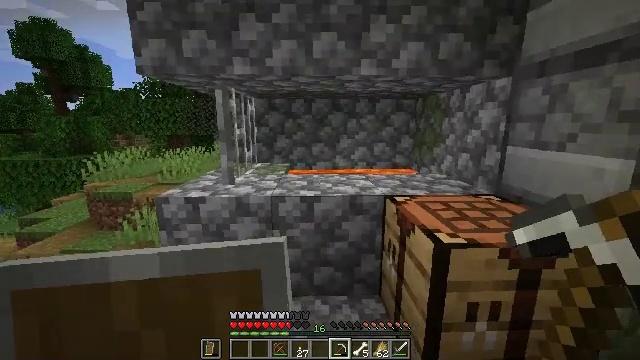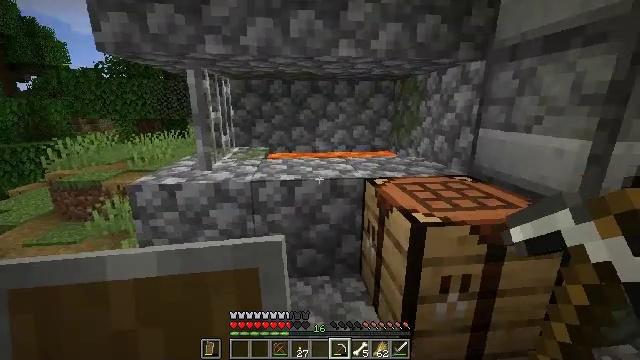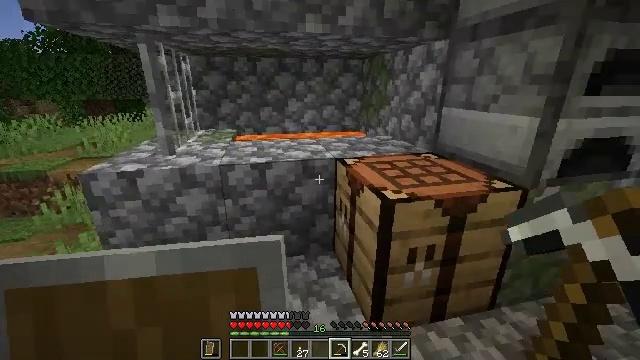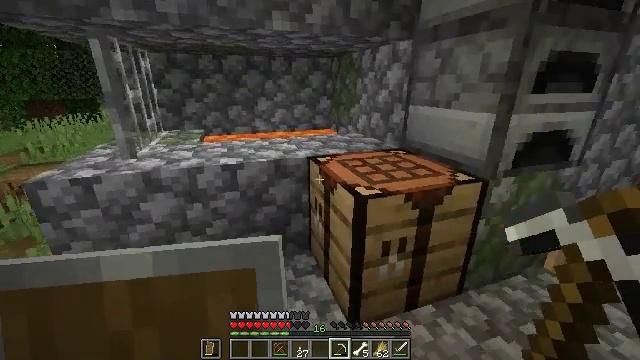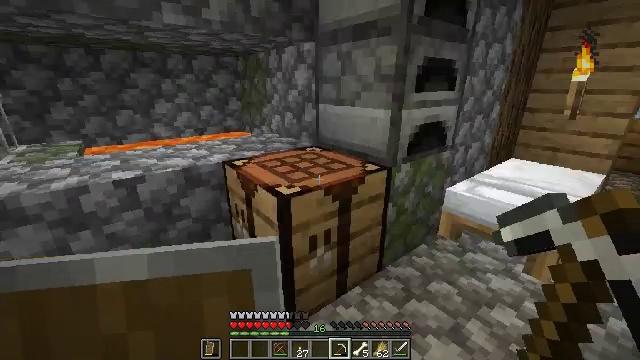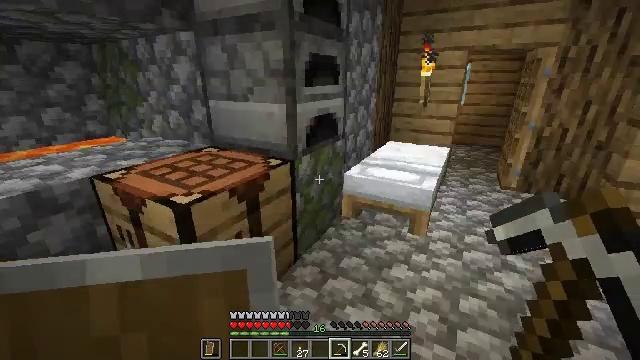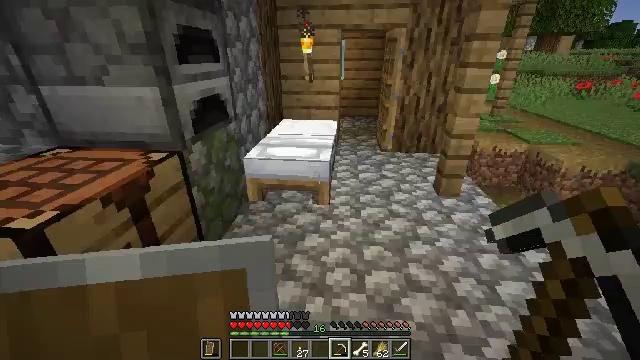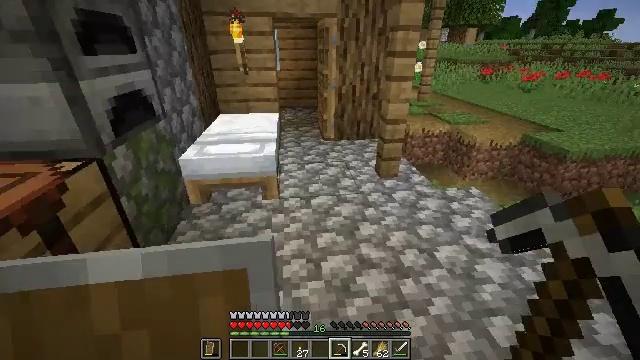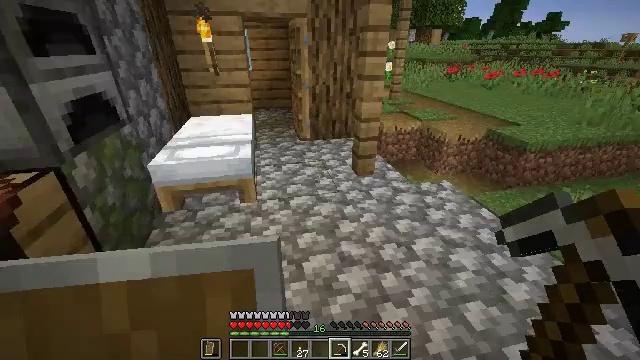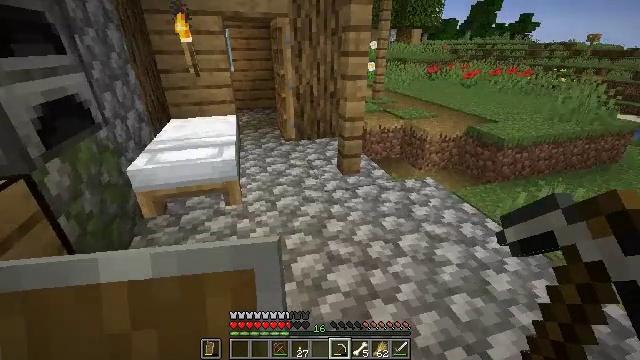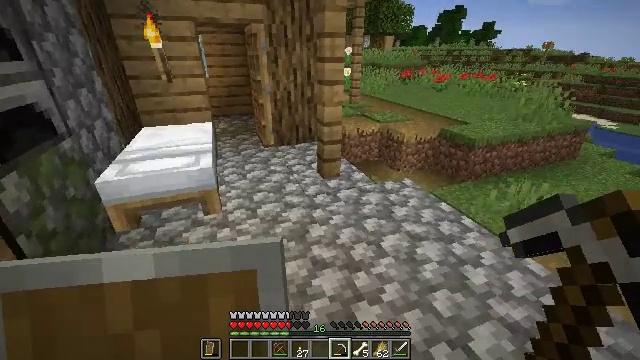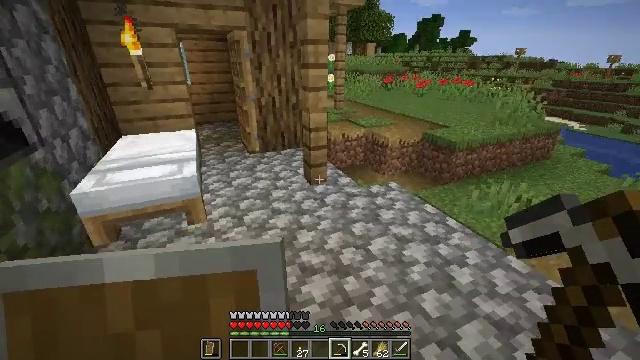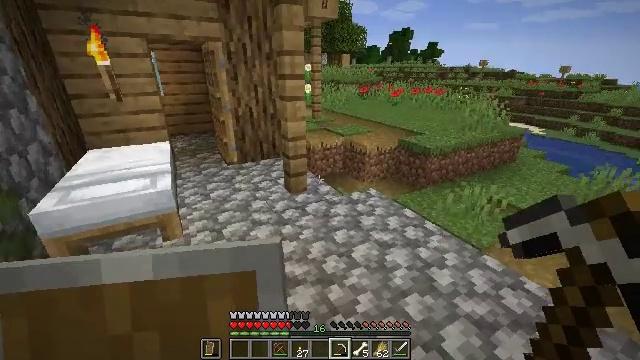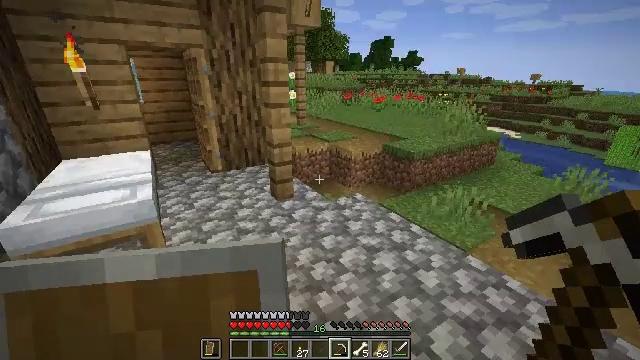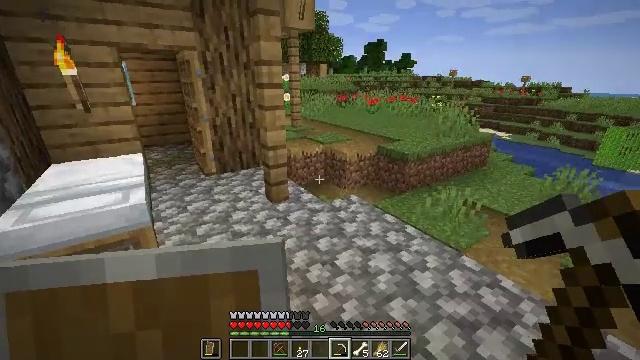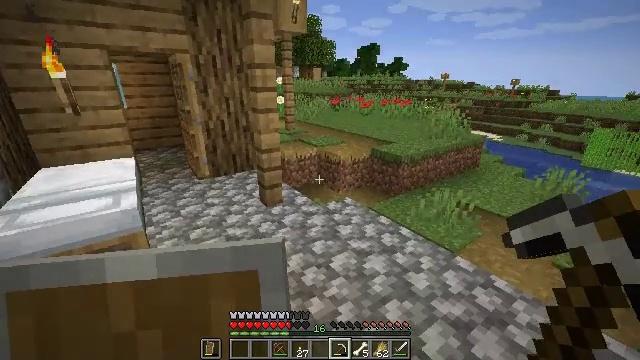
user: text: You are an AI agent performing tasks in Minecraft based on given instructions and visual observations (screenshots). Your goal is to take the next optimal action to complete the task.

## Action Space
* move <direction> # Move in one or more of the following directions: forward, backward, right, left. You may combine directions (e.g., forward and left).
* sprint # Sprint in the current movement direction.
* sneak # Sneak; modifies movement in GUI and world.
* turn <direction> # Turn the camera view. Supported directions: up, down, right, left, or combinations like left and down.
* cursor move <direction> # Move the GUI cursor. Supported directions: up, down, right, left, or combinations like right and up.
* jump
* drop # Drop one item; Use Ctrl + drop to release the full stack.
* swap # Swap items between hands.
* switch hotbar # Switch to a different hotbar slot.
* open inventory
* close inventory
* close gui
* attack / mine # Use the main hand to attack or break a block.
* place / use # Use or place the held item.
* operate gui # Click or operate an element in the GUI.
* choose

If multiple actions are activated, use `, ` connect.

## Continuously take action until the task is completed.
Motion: motion action
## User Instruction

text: Mine the bell from its post.
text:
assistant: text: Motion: turn right and down
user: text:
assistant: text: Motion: turn right and down
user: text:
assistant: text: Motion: turn right
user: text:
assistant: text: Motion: turn right
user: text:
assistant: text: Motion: turn right and down
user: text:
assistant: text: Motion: turn right and down
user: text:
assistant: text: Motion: turn right and down
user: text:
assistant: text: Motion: turn right
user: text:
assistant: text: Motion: turn right
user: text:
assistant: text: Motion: turn right and up
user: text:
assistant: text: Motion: turn right and up
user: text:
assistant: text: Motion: turn right and up
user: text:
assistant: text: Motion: turn right and up
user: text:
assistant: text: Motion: turn right
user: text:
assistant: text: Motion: turn right
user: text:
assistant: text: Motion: turn right and up
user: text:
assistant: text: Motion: turn right
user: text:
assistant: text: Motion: no_op
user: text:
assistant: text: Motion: no_op
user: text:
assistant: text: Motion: turn right
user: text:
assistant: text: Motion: turn right
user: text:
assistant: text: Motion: move forward, turn right
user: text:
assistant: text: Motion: move forward
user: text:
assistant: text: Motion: move forward
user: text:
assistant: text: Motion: move forward, turn right
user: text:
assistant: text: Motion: turn right
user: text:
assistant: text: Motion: move forward, turn right
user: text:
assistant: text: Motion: move forward, turn right
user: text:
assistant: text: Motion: move forward, turn right
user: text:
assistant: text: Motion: move forward, turn right